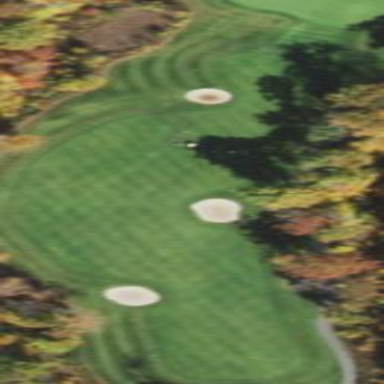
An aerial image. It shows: Golf fairway surrounded by grass.